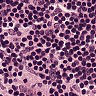
Metastatic tissue present: no